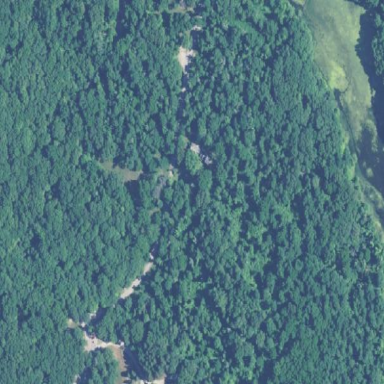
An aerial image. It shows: Mixed woodland with various types of leaves.